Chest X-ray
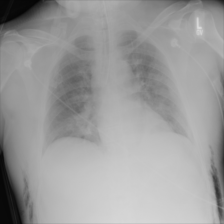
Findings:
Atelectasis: positive
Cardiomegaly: negative
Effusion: negative
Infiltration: positive
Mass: negative
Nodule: negative
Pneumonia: negative
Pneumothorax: negative
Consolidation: negative
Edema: negative
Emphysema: positive
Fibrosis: negative
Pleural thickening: negative
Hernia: negative